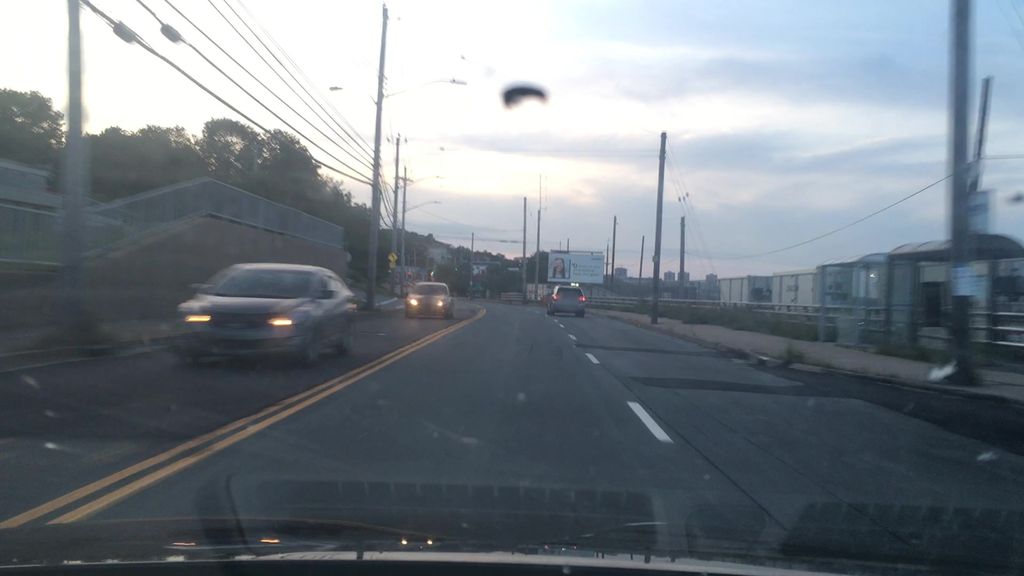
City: halifax